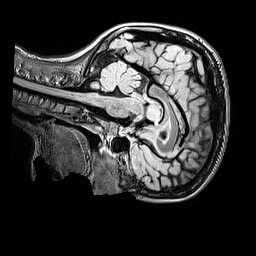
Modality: FLAIR
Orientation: sagittal
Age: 9
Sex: female
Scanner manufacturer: siemens
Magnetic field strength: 3 T
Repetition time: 5 s
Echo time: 0.388 s